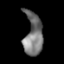
Tissue: lung
Cell type: T cells
Senescence score: 0.2386
Nuclear area (px): 764
Mean DAPI intensity: 117.764